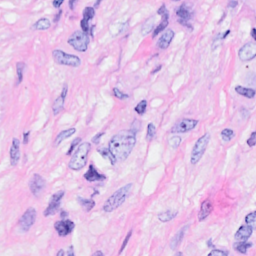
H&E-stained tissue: Breast